Question: I'd like to specify the users' profiles how can access to my asp.net mvc application so i put
'''
<authentication mode="Windows" />
<authorization>
<allow users="Afif"/>
<deny users="?"/>
</authorization>
'''
but the windows authentification didn't work. after googling , i find that i have to activate the windows authentification in 'IIS Manager'

But i don't find the windows authentification as in the screenshot.
How can i fix it?
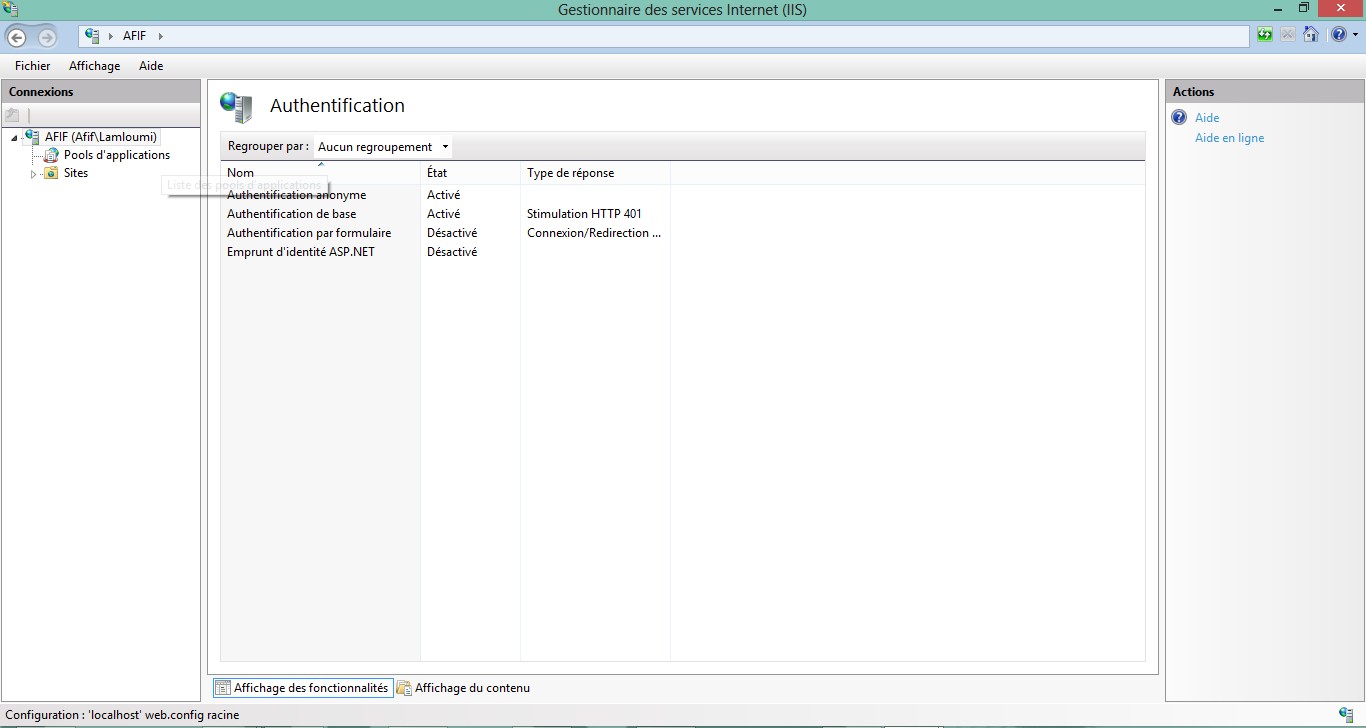
Answer: When you install IIS, you have to install the Windows Authentication feature. Go back into the windows components, and change IIS to include the Windows Authentication feature. See this <URL>.